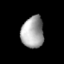
Tissue: lung
Cell type: Endothelial cells
Senescence score: 0.5922
Nuclear area (px): 695
Mean DAPI intensity: 164.096